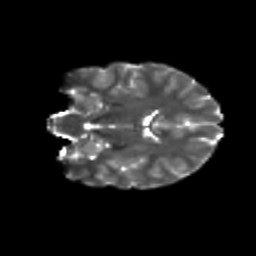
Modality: T2w
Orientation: coronal
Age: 11
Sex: female
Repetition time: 9.5 s
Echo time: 0.089 s